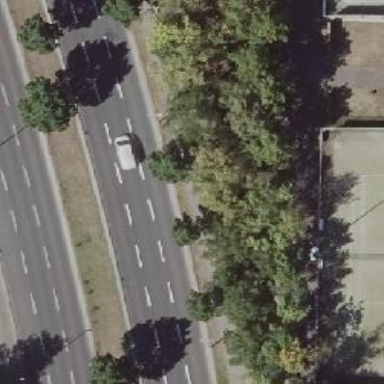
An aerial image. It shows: Beautiful avenue lined with deciduous broadleaved trees.